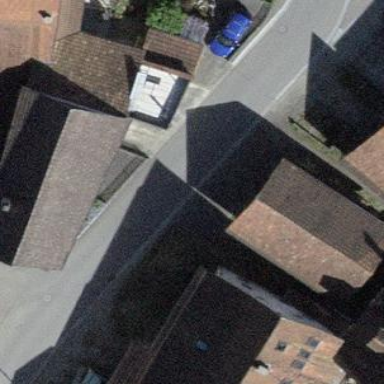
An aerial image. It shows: Building with tile roof.